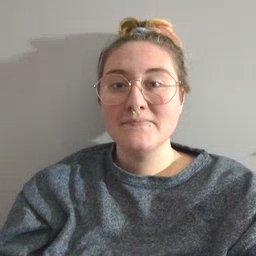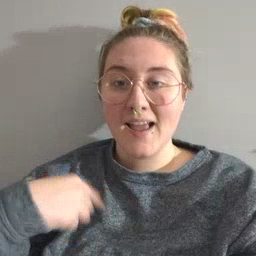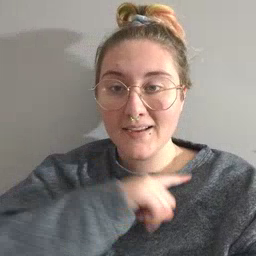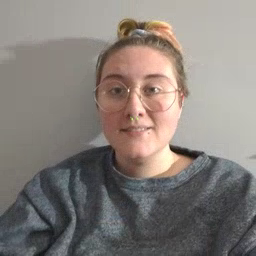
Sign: weus